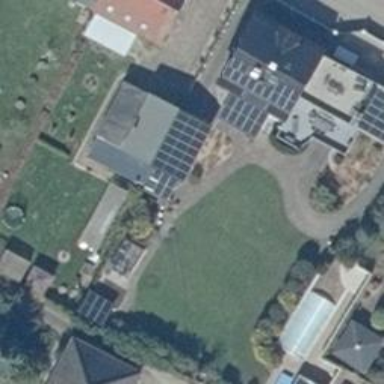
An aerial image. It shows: Solar power generator using photovoltaic panels.